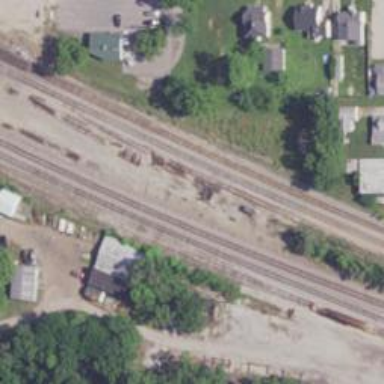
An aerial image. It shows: Railway track.